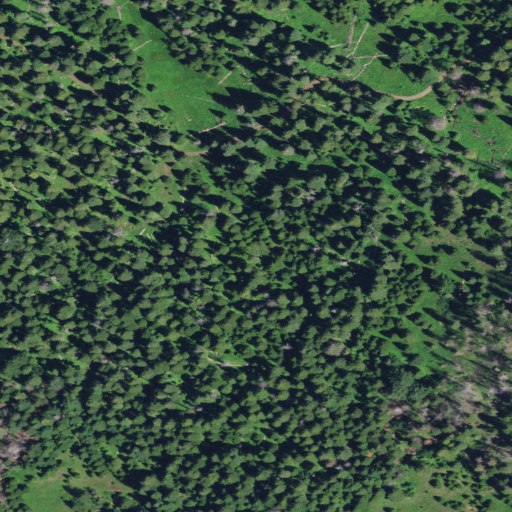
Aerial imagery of mountains in Oregon named Grassy Range containing evergreen forest and shrub